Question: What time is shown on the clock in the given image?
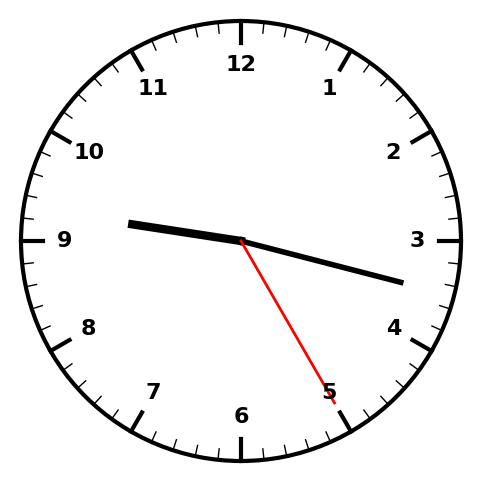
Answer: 09:17:25